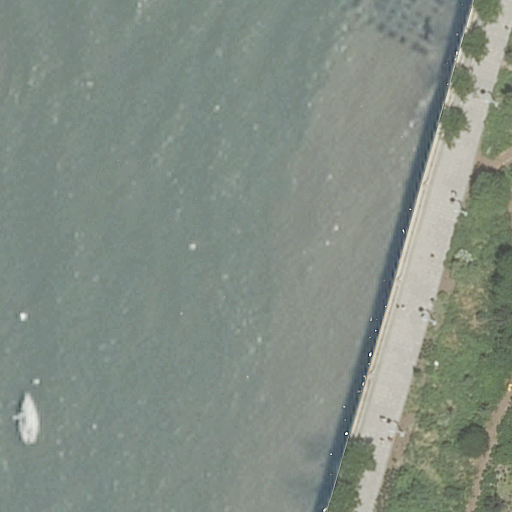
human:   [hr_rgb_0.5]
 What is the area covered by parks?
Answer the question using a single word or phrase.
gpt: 101m2

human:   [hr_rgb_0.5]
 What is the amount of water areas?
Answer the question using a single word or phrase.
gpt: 1

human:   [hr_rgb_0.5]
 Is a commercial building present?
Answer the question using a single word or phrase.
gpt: no

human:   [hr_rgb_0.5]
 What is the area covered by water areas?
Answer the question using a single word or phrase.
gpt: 8266m2

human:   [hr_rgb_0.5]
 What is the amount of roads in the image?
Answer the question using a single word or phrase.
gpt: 1

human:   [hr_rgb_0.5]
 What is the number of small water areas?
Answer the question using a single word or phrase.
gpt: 0

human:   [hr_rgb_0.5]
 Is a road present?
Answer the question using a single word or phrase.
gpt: yes

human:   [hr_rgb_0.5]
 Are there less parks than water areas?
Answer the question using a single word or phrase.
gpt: no

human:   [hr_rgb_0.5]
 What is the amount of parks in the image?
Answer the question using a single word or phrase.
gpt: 1

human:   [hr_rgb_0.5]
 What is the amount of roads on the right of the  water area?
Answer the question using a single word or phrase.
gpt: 1

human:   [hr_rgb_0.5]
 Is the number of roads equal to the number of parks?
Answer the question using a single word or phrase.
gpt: yes

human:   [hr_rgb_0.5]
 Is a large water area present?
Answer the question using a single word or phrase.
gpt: yes

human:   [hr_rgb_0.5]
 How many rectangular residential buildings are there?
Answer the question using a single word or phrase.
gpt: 0

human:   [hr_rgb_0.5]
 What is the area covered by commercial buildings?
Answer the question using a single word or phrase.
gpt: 0m2

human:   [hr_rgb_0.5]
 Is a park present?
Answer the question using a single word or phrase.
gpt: yes

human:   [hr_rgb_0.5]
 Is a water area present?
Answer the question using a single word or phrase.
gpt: yes

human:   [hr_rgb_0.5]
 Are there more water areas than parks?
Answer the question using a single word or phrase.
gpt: no

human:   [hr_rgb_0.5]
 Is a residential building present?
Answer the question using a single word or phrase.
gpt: no

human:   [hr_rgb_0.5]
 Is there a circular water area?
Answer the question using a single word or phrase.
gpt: no

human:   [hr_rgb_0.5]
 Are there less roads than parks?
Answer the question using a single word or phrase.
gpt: no

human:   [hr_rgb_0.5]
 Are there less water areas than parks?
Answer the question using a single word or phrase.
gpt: no

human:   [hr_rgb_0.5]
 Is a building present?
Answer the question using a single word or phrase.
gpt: no

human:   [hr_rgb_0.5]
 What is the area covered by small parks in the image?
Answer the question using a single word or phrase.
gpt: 0m2

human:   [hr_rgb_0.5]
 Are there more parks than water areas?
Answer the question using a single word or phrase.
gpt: no

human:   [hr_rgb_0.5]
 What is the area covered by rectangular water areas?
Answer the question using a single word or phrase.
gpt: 8266m2

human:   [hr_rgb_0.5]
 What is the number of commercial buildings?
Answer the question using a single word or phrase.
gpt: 0

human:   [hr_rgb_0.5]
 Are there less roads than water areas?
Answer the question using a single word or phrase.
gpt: no

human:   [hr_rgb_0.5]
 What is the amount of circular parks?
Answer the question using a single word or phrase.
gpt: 0

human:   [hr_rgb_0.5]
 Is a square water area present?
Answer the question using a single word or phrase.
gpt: no

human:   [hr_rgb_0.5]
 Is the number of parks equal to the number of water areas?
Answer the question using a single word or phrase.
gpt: yes

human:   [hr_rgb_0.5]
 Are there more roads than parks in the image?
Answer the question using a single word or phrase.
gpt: no

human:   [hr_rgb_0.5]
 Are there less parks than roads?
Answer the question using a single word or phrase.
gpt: no

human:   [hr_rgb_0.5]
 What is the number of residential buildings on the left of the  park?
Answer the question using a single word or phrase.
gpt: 0

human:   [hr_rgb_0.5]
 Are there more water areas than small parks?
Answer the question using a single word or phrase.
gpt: yes

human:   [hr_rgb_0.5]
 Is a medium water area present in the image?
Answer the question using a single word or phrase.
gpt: no

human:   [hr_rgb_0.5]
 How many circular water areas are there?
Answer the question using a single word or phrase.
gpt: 0

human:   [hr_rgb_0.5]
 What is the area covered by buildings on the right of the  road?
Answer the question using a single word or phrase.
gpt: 0m2

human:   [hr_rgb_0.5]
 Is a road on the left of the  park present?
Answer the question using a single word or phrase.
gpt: no

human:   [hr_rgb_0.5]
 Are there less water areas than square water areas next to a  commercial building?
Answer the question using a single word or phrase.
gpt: no

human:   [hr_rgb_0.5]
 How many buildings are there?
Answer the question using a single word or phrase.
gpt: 0

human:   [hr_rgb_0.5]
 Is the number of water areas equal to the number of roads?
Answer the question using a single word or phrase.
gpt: yes

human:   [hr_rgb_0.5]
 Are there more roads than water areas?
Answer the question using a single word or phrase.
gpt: no

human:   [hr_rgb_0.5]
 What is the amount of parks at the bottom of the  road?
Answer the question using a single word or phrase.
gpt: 0

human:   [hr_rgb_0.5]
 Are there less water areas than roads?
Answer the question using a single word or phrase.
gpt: no

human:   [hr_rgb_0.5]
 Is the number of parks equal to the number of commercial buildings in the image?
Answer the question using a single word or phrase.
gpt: no

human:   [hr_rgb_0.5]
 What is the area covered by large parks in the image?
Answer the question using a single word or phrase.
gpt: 0m2

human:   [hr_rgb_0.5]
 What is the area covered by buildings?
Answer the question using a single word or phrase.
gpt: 0m2

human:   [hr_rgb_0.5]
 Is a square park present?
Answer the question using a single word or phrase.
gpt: no

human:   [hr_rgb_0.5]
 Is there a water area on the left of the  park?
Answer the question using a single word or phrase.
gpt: yes

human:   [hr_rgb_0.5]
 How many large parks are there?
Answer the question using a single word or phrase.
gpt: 0

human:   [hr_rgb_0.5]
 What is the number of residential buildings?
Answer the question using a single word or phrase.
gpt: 0

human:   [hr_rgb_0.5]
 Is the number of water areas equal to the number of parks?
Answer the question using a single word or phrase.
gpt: yes

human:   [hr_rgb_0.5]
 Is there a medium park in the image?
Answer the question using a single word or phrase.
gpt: yes

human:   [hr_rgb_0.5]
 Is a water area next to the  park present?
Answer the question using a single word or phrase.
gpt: yes

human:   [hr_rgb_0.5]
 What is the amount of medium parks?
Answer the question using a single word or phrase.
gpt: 1

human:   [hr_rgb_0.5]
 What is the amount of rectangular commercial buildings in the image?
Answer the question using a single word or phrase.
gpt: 0

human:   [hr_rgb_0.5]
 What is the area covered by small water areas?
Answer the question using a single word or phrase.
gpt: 0m2

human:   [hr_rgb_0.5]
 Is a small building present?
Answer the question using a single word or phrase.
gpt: no

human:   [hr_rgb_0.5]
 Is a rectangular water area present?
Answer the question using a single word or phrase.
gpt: yes

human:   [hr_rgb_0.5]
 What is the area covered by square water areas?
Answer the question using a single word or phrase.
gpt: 0m2

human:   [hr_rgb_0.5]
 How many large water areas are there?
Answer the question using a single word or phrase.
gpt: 1

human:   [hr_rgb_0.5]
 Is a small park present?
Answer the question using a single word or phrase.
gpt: no

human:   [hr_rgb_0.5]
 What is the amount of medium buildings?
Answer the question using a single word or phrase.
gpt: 0

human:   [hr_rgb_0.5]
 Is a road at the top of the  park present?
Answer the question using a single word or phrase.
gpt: no